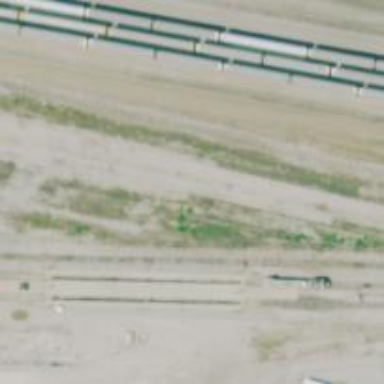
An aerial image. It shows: Railway yard in service.